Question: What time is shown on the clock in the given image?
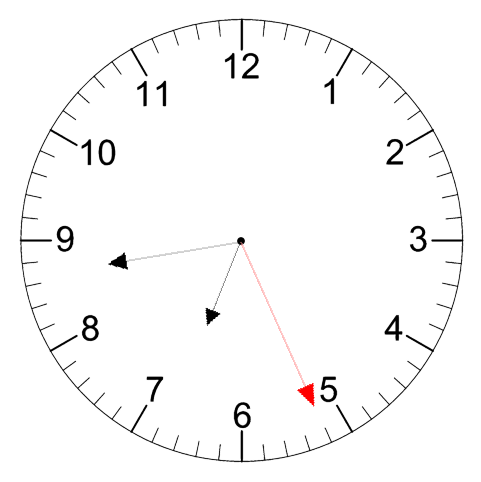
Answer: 06:43:26